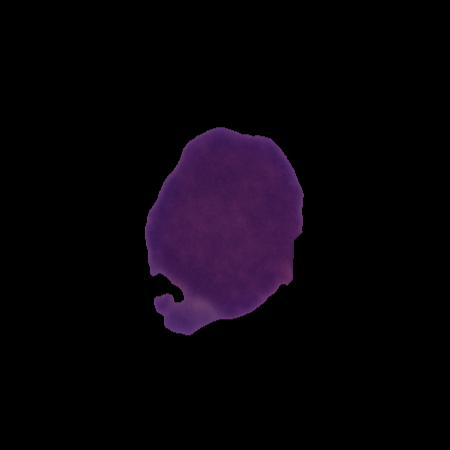
Label: cancer